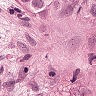
Metastatic tissue present: yes